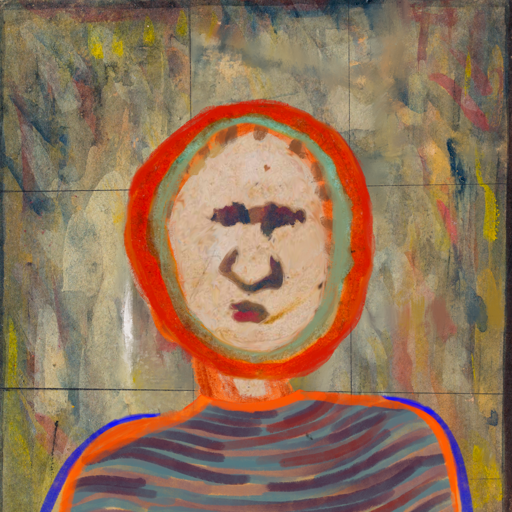
Background: GypsyMother, Head And Neck Front: Rupkatha, Face Front: In_The_Sun, Bust: Experience, Hair Front: Sisters, Head Accessory: Blank, Second Necklace: Blank, Necklace: Blank, Baby: Blank